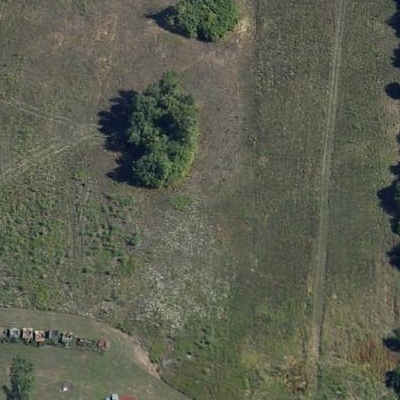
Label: aGrass